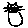
Label: cat